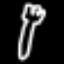
Label: fork